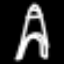
Label: The Eiffel Tower